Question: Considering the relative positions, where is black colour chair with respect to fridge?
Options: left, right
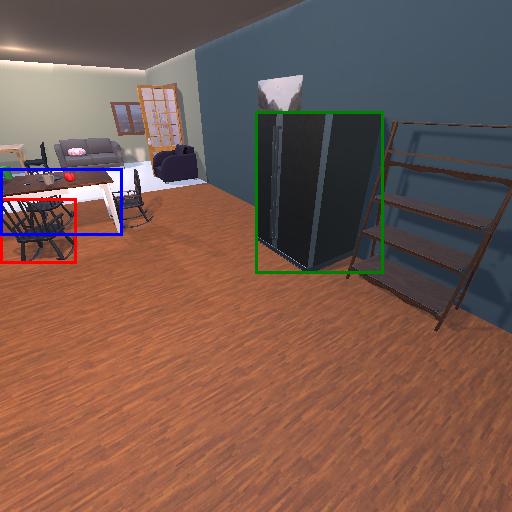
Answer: left